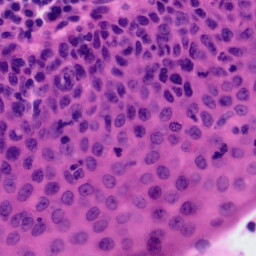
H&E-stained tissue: Tonsil